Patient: sex F, age 52
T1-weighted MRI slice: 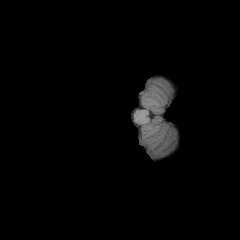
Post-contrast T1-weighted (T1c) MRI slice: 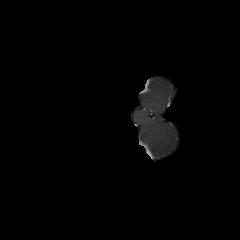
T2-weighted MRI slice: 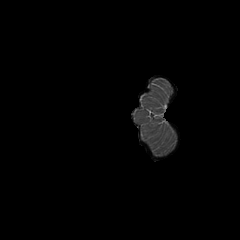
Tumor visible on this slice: no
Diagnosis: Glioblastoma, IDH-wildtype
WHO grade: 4